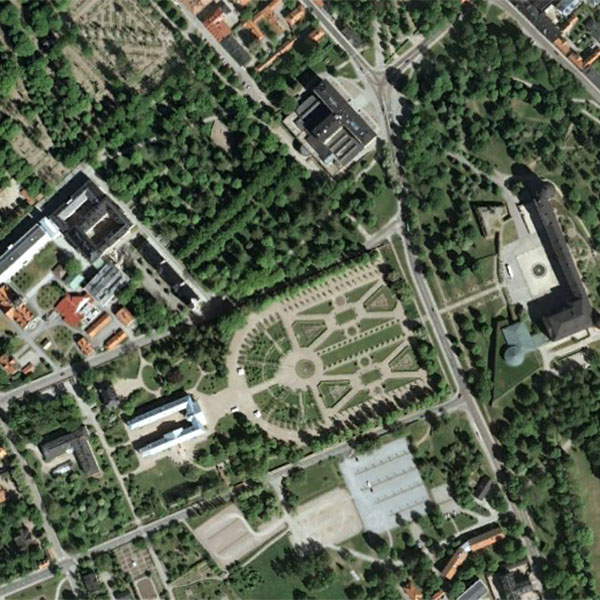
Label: School